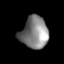
Tissue: lung
Cell type: Epithelial cells
Senescence score: 0.2157
Nuclear area (px): 855
Mean DAPI intensity: 130.963